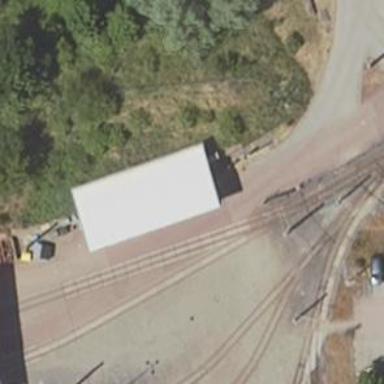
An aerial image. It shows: Tram railway running through yard with contact lines for electrification.